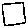
Label: square